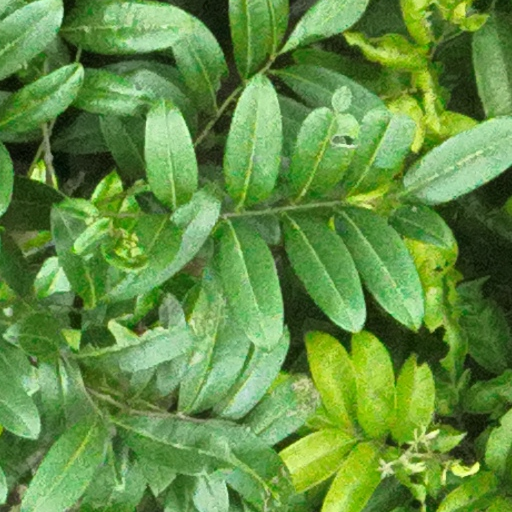
Species: Protium stevensonii
GBIF accepted scientific name: Tetragastris panamensis
Crown area (m\u00b2): 55.66